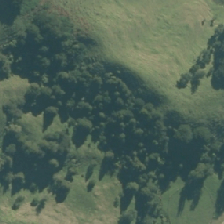
Land cover: indigenous_forest